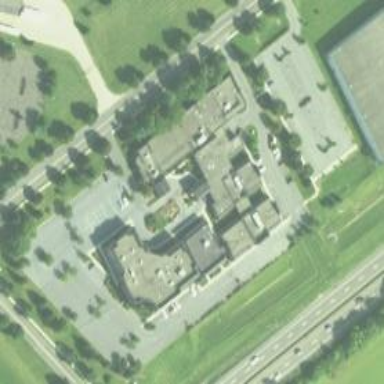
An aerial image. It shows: Healthcare facility identified as hospital.